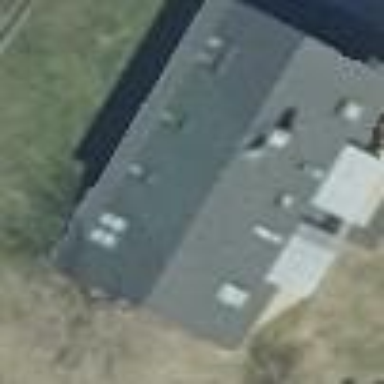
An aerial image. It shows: Residential building with gabled grey roof. The building parts are also visible.